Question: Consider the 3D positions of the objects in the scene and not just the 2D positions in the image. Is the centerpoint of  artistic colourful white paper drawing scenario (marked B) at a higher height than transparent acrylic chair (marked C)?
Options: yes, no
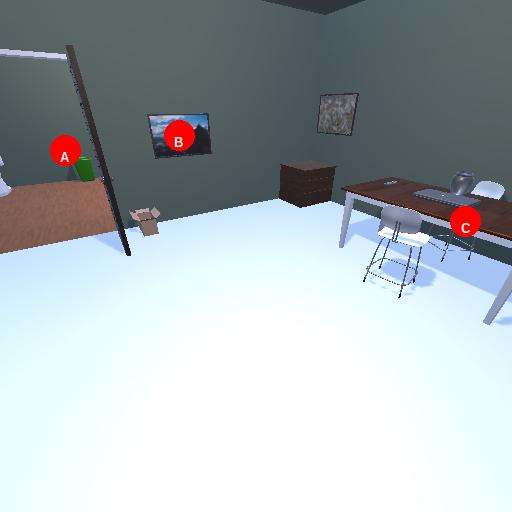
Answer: yes